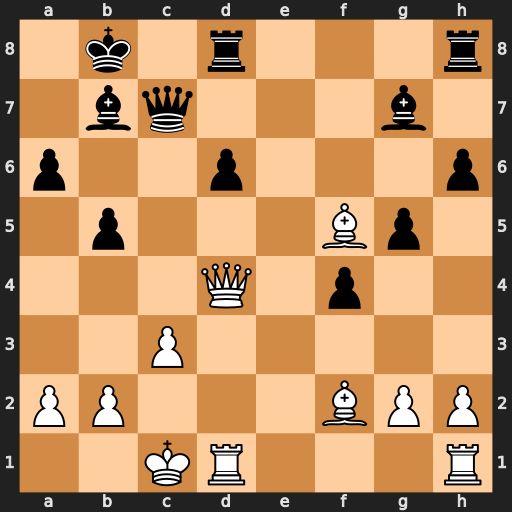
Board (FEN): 1k1r3r/1bq3b1/p2p3p/1p3Bp1/3Q1p2/2P5/PP3BPP/2KR3R
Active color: w
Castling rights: -
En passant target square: -
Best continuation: Qa7#